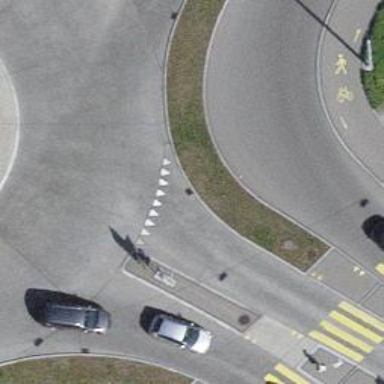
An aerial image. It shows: Road with "give way" sign.